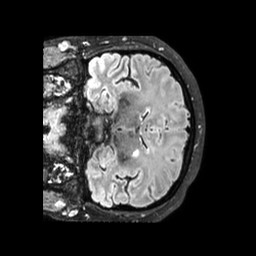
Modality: FLAIR
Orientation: coronal
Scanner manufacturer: philips
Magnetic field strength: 3 T
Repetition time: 4.8 s
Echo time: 0.34 s